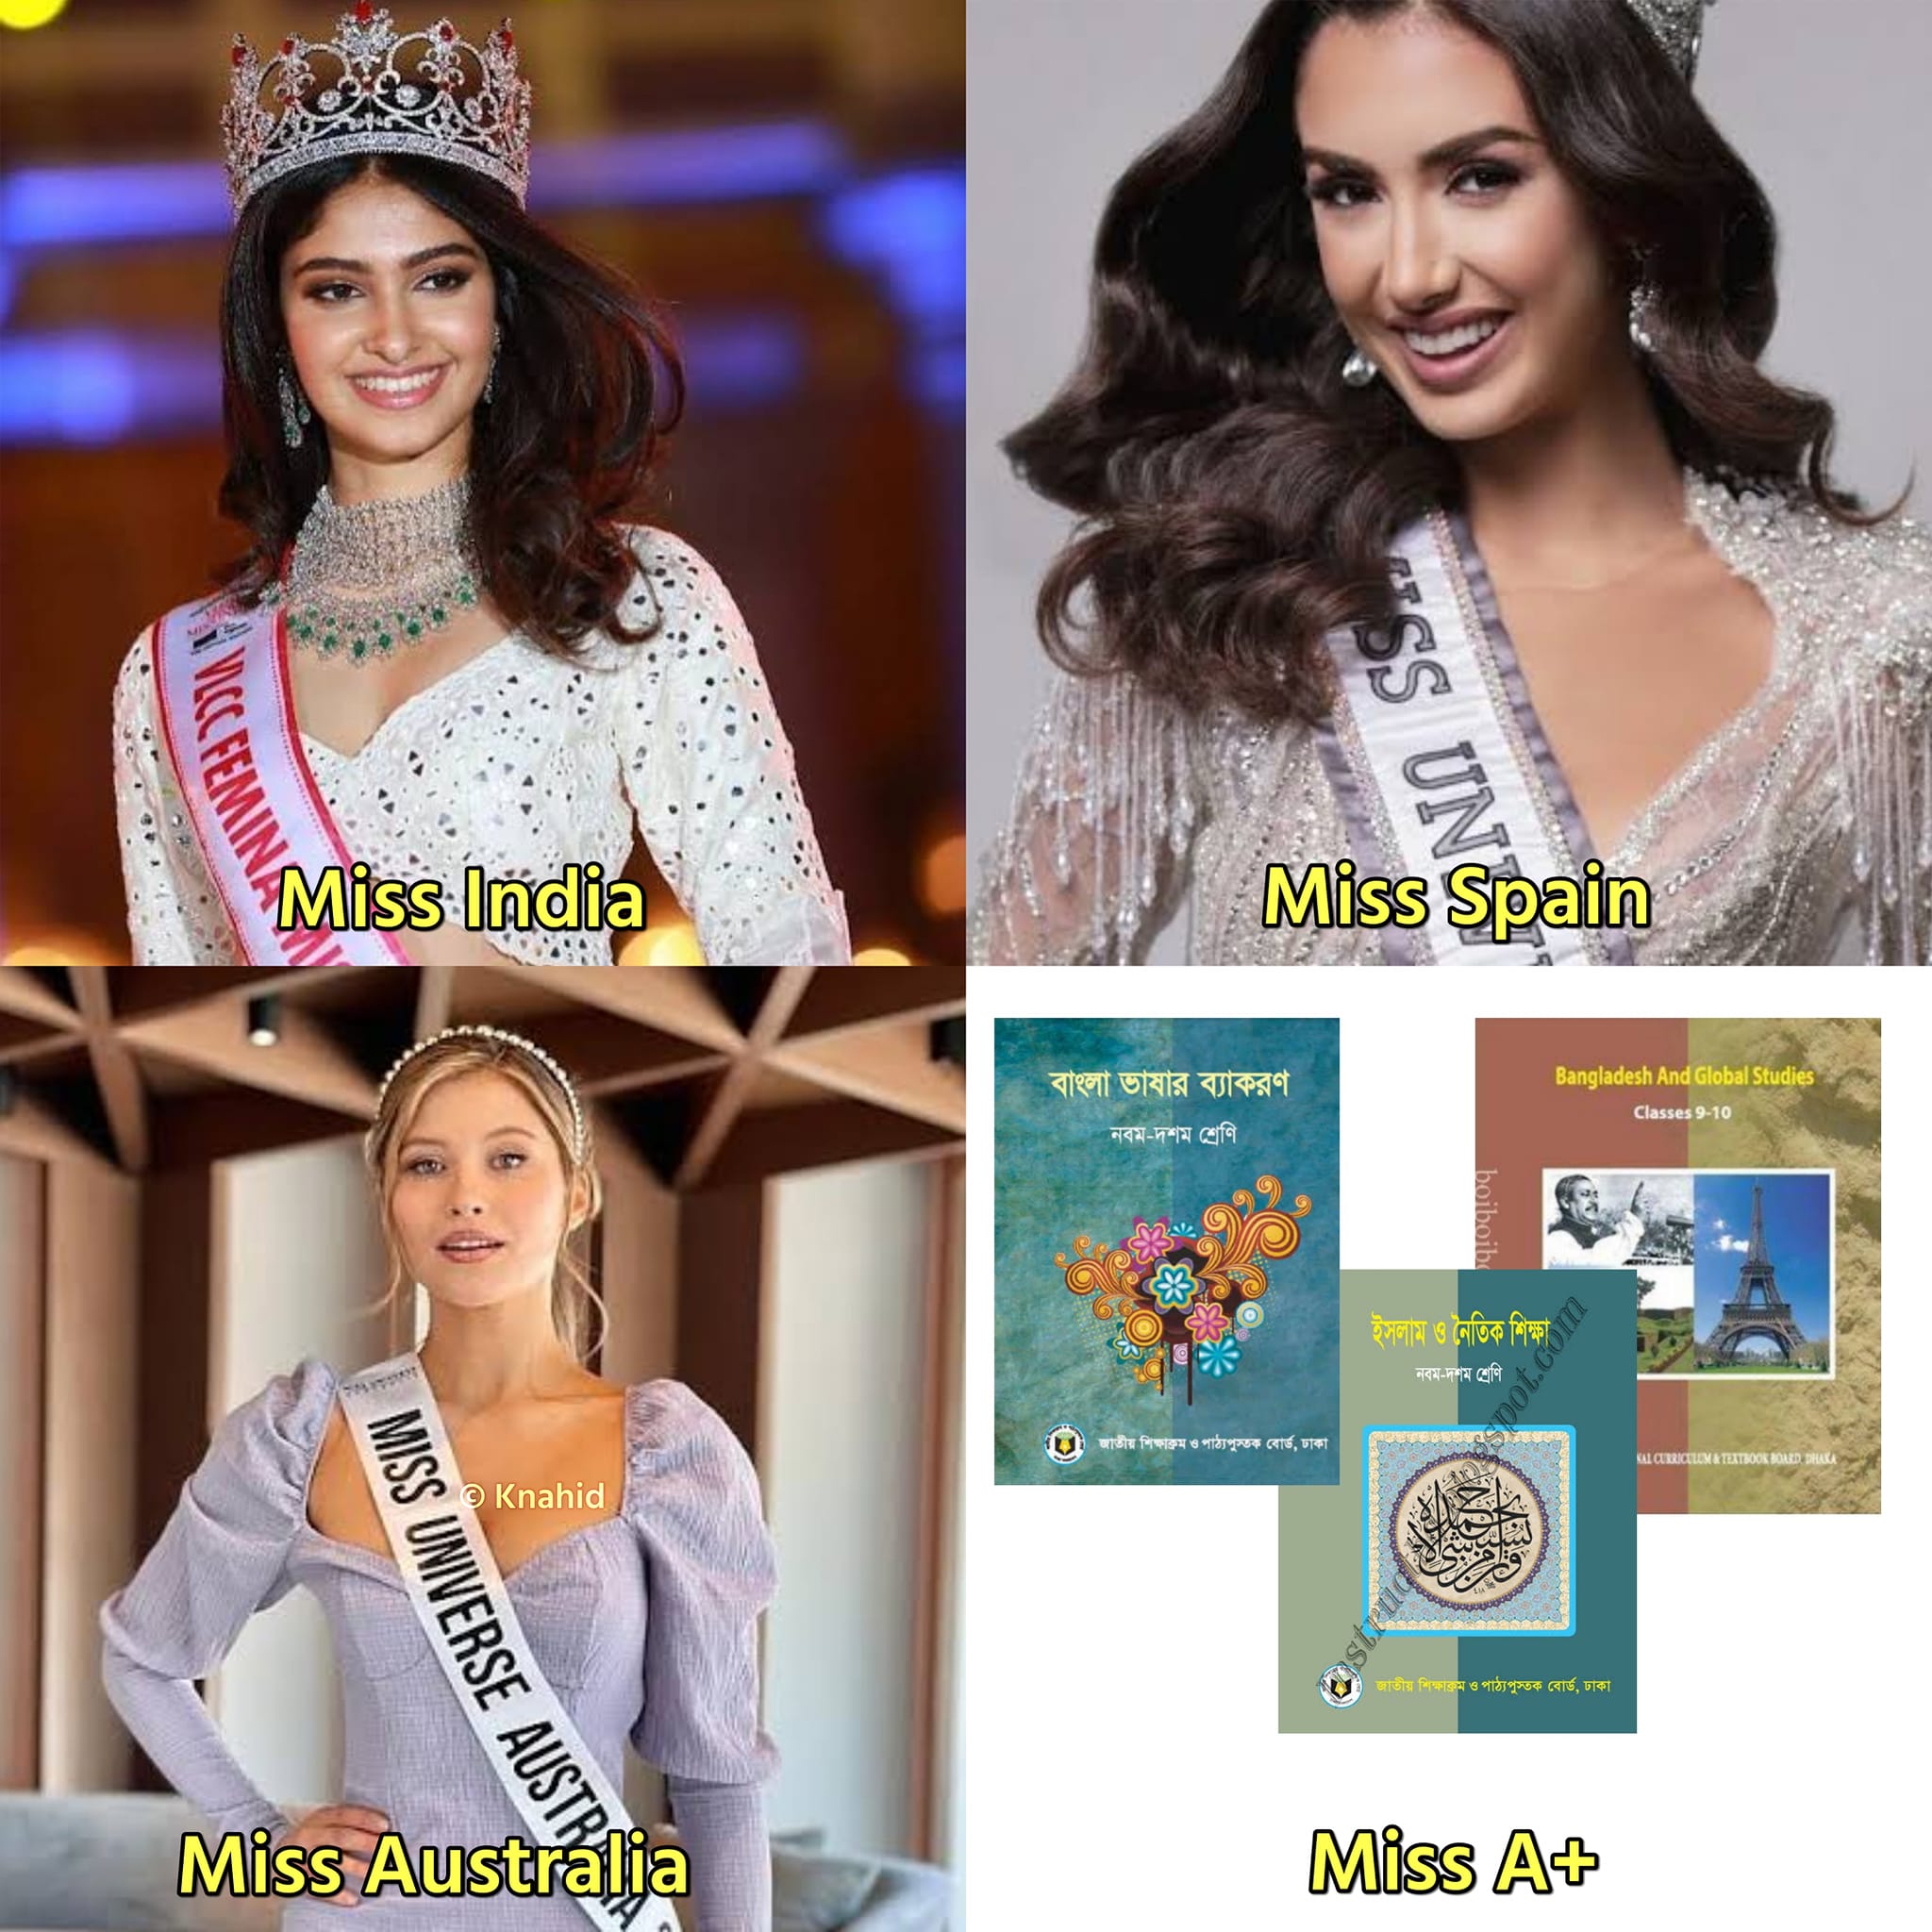
Caption: Miss India     Miss Spain      Miss Australia     Miss  A+
Label: non-hate